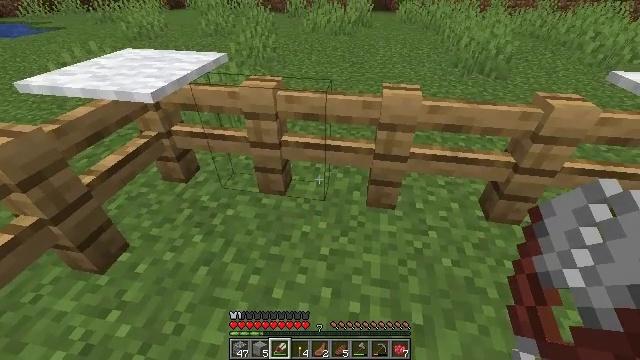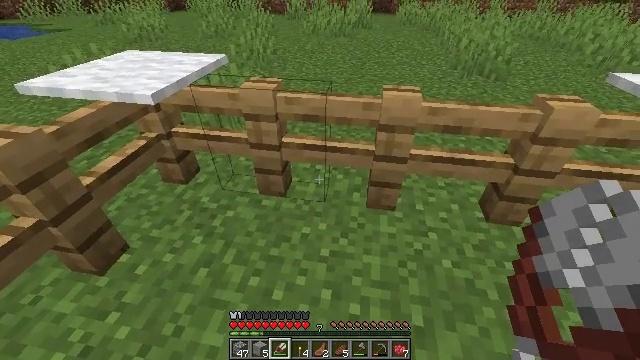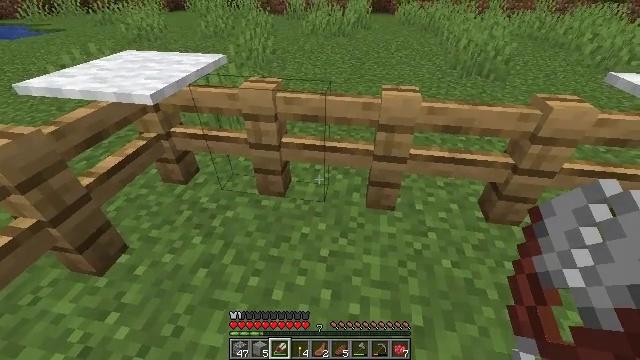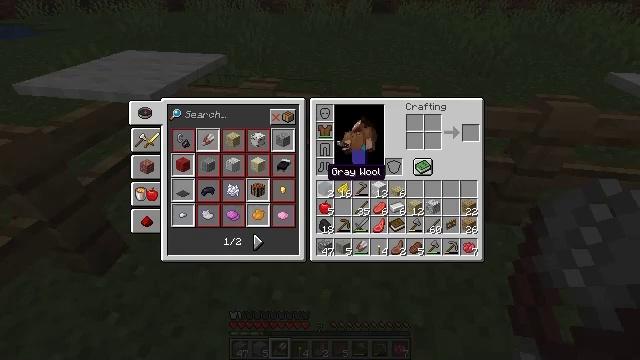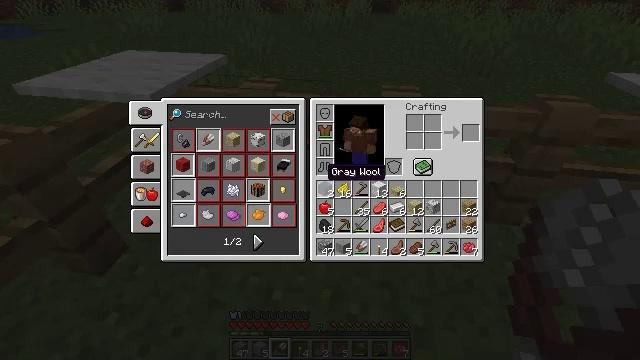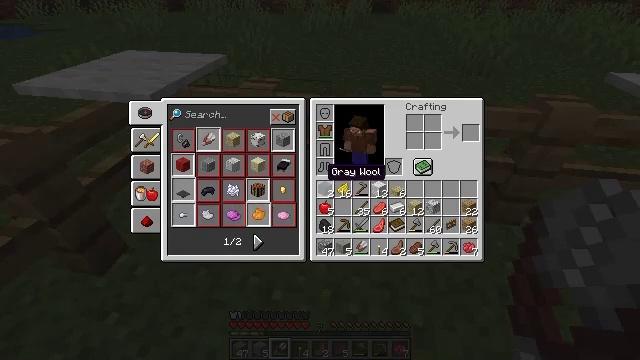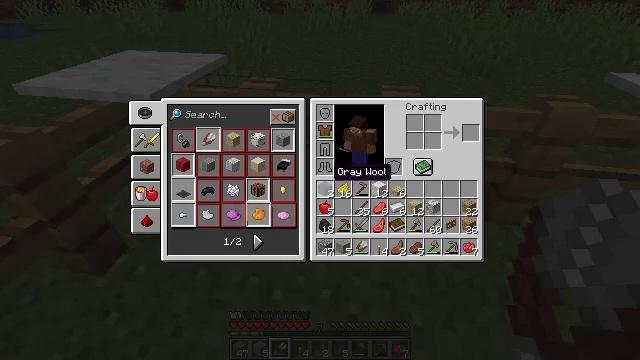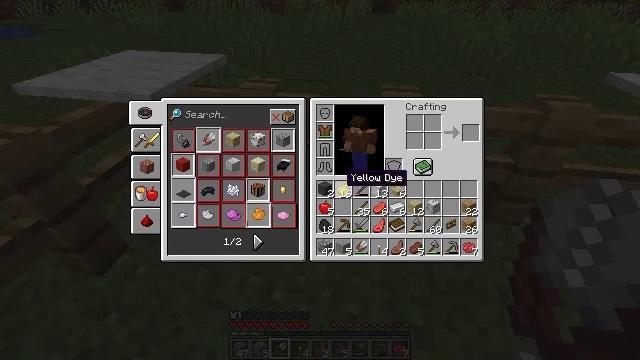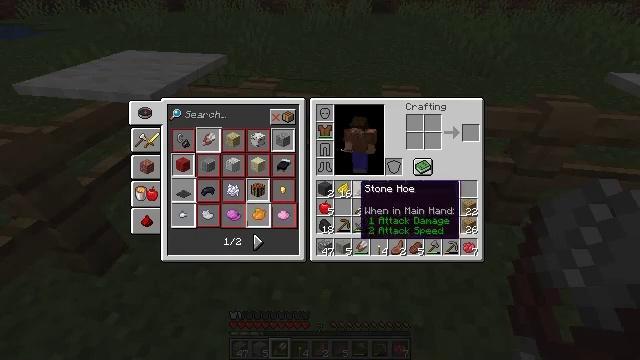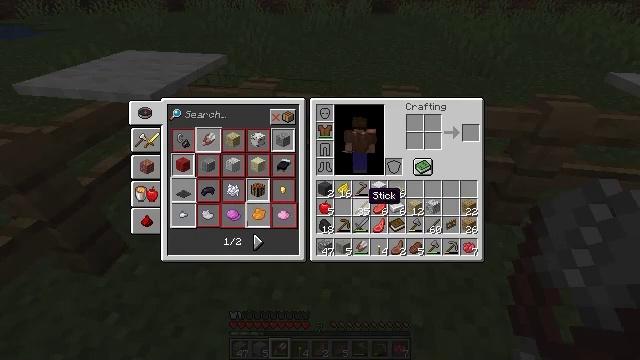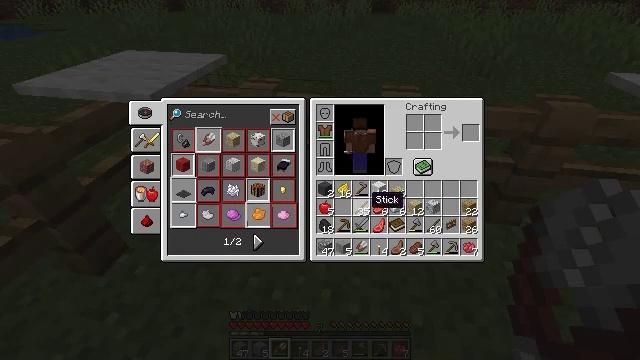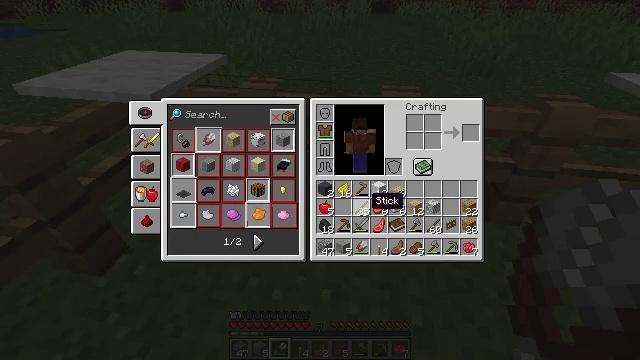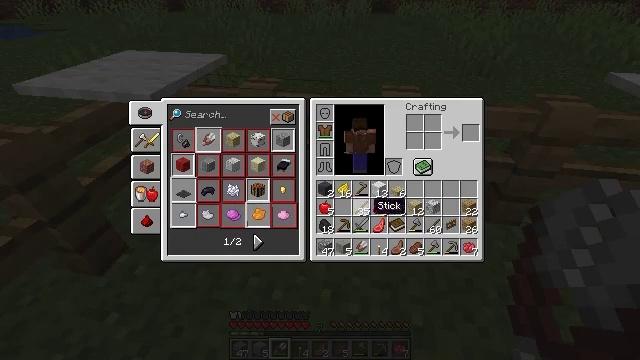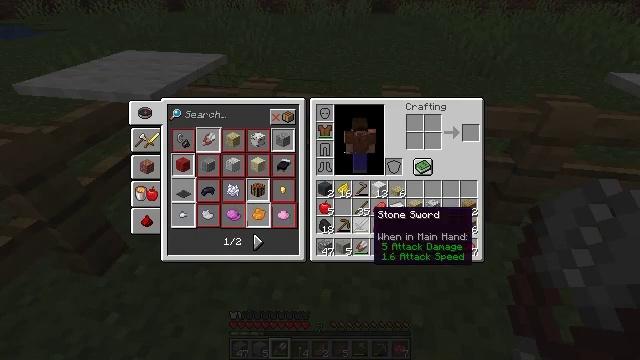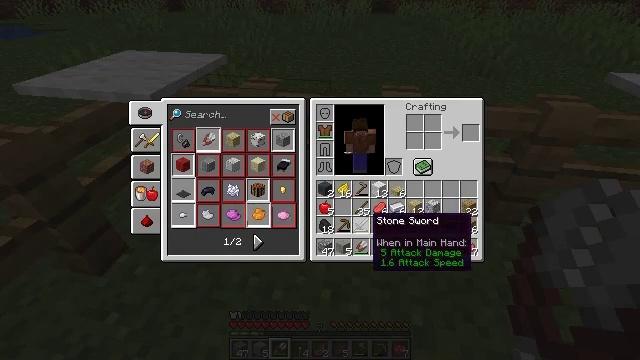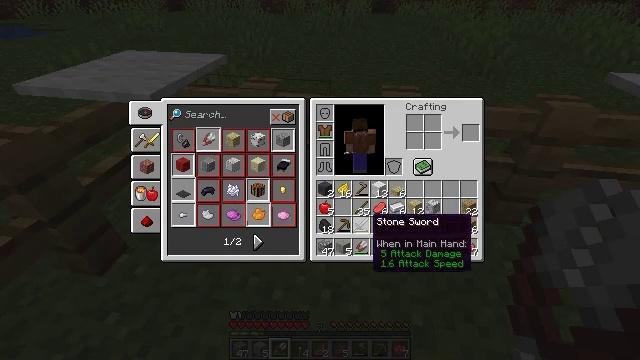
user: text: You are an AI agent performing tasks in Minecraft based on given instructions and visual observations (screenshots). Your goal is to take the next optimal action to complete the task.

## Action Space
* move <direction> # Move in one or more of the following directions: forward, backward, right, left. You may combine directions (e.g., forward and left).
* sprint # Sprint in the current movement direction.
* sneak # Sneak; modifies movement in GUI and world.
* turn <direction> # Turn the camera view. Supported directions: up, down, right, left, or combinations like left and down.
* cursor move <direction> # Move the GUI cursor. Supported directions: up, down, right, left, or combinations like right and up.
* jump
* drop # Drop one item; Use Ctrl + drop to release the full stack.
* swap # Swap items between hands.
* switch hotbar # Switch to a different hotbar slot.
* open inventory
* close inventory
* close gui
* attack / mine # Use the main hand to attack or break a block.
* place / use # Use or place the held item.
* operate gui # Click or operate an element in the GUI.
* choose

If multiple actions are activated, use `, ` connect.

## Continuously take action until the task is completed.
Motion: motion action
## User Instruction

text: Open the crafting table to make an iron door with iron ingots.
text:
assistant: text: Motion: no_op
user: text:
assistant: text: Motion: no_op
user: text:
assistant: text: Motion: open inventory
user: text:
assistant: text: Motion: open inventory
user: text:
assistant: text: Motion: open inventory
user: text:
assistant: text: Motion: no_op
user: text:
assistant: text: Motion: cursor move right
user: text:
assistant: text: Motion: cursor move right and down
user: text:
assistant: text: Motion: cursor move right and down
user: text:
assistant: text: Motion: no_op
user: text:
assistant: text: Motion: no_op
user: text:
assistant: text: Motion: no_op
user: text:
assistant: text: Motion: cursor move down
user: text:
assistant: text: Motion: no_op
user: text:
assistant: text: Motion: no_op
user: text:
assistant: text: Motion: no_op
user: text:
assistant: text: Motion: no_op
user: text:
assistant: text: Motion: cursor move left and down
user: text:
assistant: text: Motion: no_op
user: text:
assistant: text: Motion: no_op
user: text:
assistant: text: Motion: no_op
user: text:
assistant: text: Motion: no_op
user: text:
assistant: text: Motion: no_op
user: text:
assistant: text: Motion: no_op
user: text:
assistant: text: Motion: no_op
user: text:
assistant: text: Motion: no_op
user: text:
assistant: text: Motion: no_op
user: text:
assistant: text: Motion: no_op
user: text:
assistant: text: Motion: no_op
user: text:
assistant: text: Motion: no_op